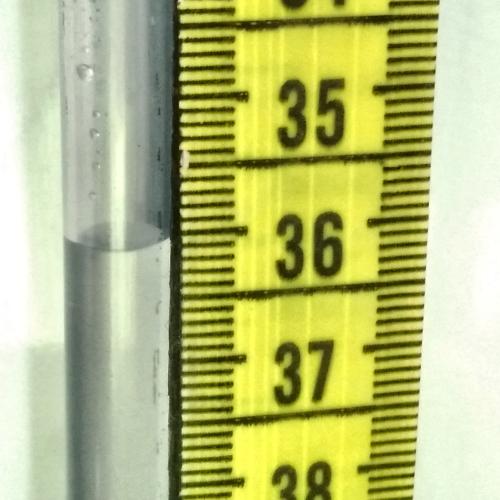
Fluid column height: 36.1 cm